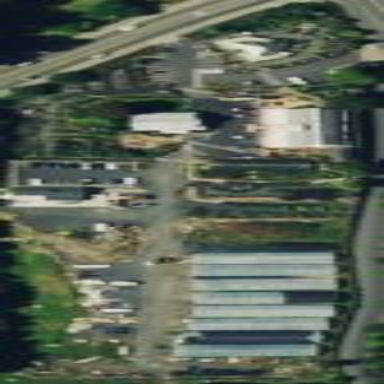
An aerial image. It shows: Garden center shop.